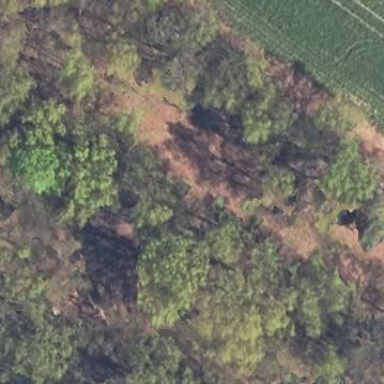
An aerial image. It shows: Forest area.